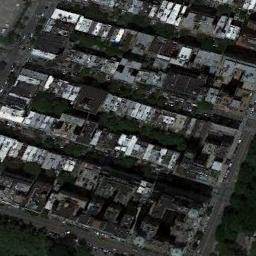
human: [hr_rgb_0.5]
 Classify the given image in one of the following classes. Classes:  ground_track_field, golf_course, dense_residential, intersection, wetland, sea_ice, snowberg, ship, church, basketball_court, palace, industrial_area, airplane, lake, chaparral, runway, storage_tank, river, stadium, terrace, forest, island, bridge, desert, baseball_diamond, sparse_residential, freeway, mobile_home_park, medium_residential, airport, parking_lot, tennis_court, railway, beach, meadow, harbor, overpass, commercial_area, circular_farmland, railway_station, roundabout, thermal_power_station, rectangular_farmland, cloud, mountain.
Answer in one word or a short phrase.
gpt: commercial_area